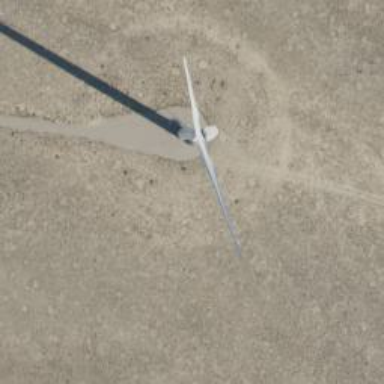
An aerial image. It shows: Wind generator using wind turbines of horizontal axis.